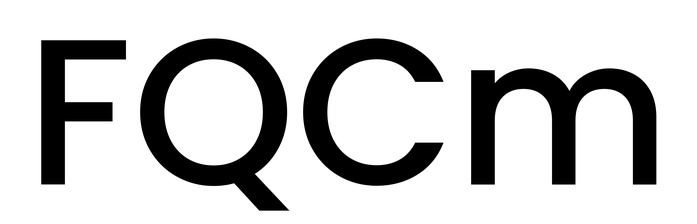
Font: Poppins-Medium